Field crop: tomato
Growth stage: 1
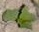
Species: solanum